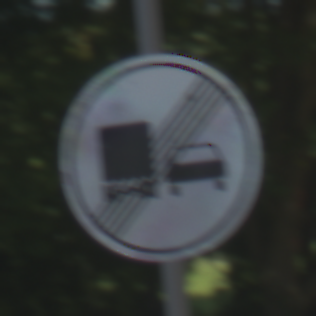
Verkehrszeichen: EndeUeberholverbotKraftfahrzeuge
Umgebung: Outdoor, RoadRail
Tageszeit: Midday
Wetter: Clear
Licht: Natural
Jahreszeit: NotSpecified
Kontrast: HighContrast